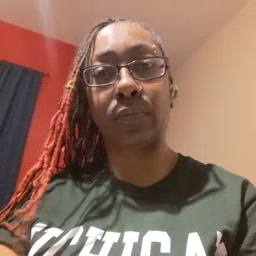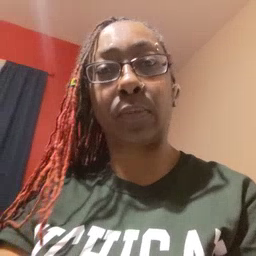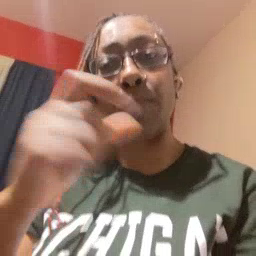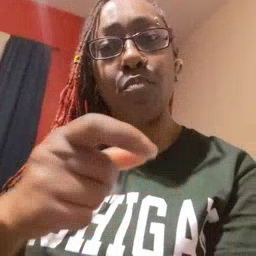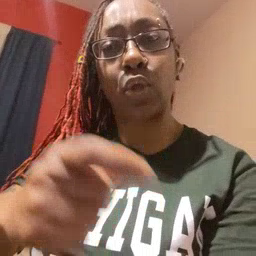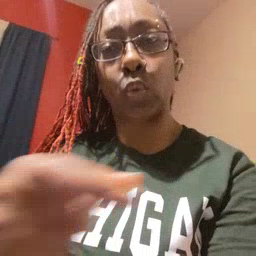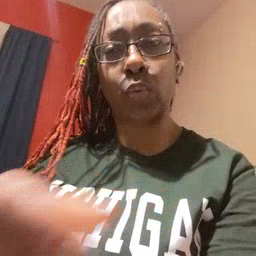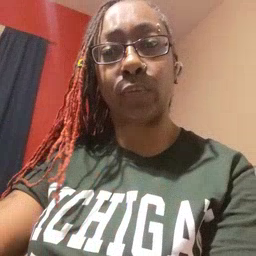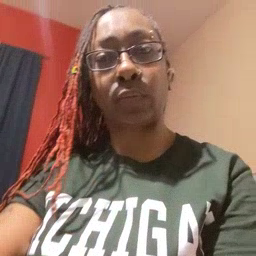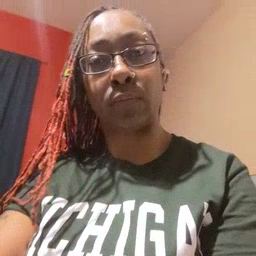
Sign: puzzle